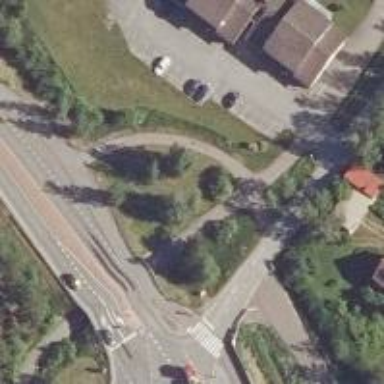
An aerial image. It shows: Cycleway.